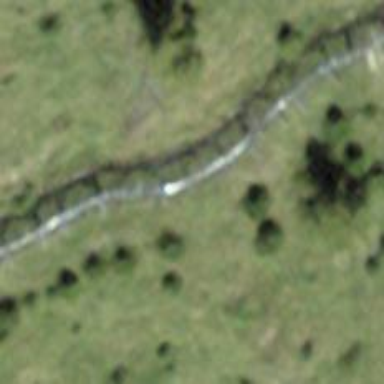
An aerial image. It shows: Fence designed to prevent avalanches.